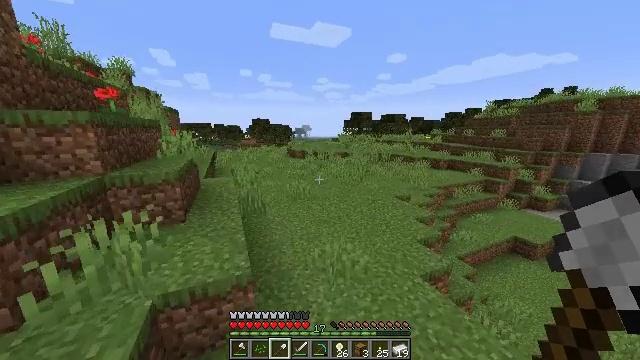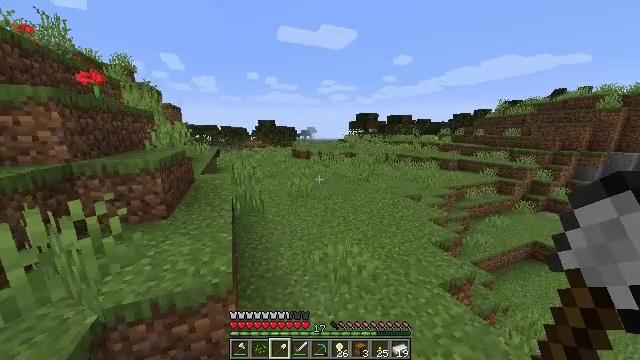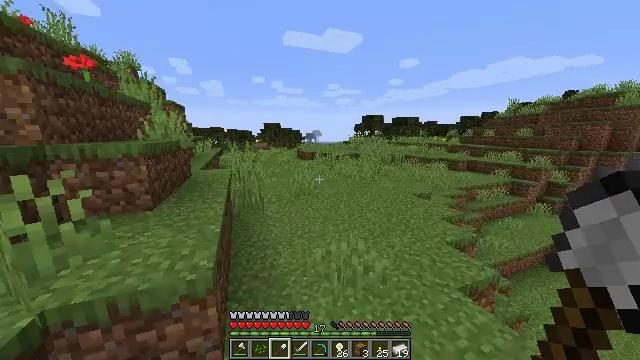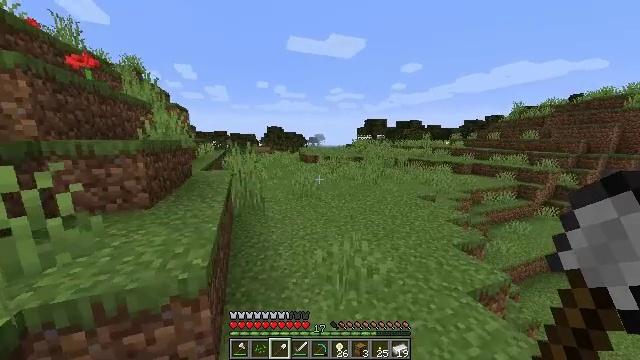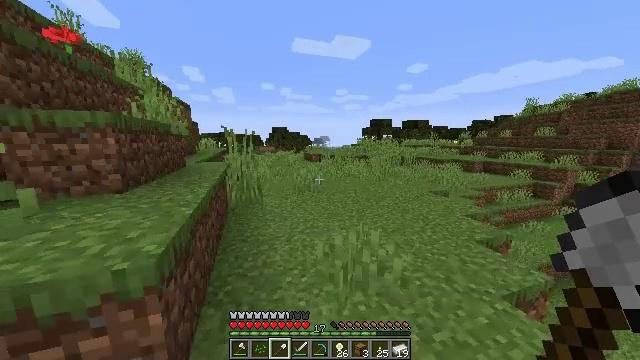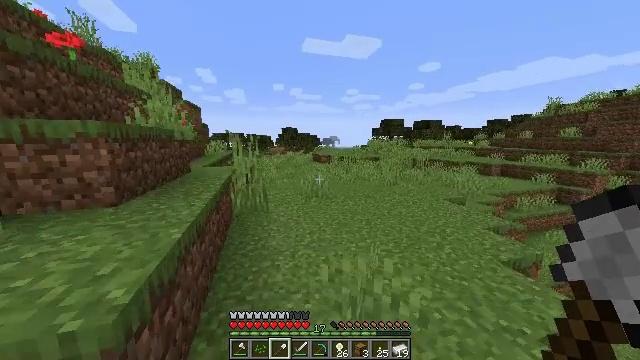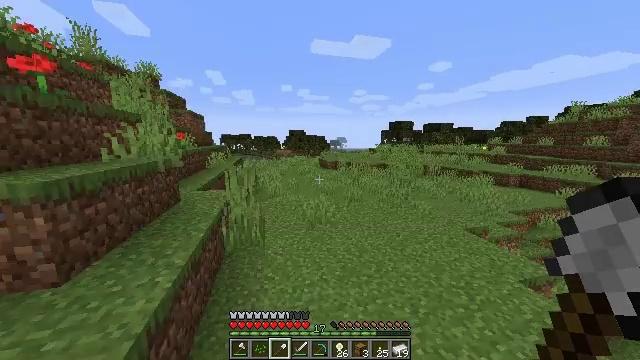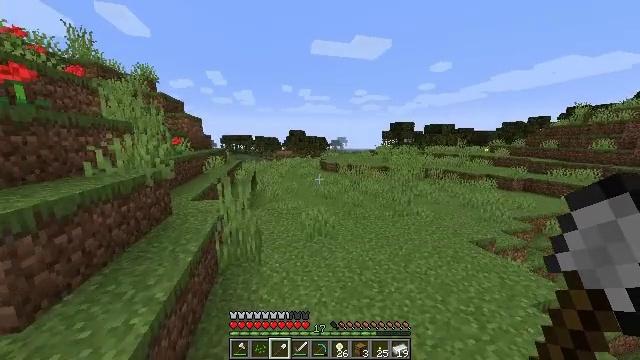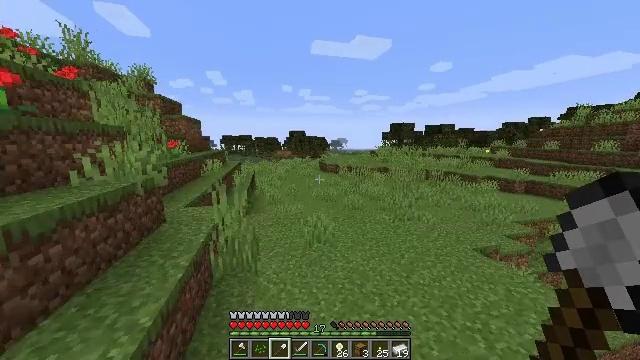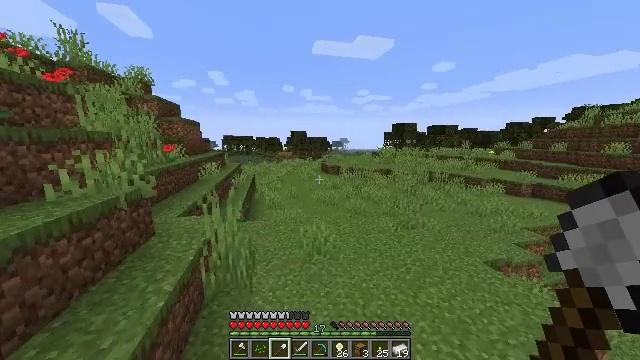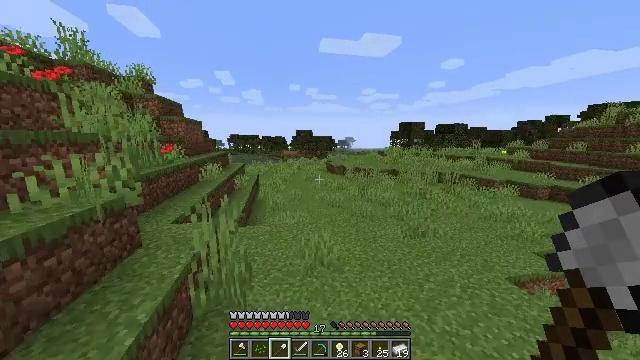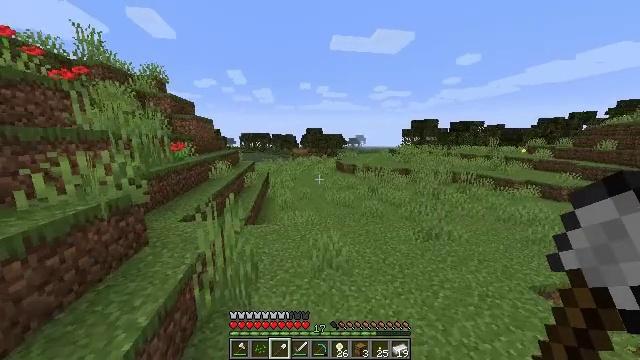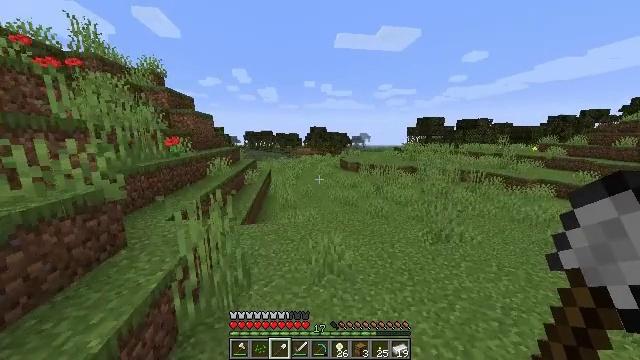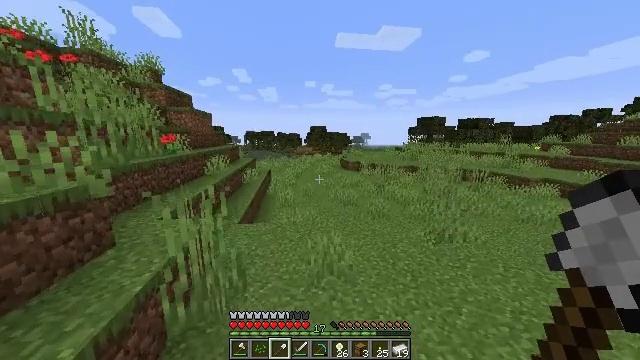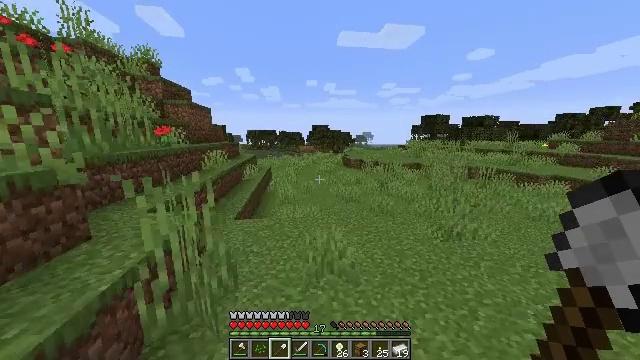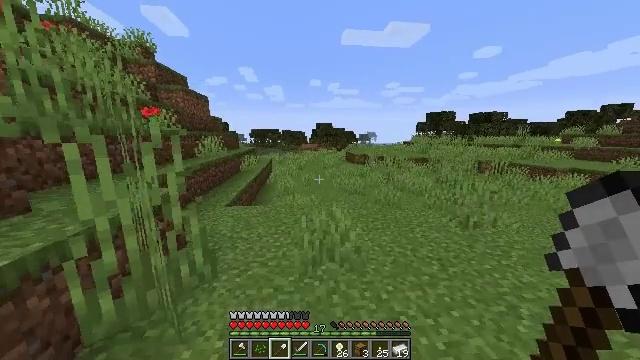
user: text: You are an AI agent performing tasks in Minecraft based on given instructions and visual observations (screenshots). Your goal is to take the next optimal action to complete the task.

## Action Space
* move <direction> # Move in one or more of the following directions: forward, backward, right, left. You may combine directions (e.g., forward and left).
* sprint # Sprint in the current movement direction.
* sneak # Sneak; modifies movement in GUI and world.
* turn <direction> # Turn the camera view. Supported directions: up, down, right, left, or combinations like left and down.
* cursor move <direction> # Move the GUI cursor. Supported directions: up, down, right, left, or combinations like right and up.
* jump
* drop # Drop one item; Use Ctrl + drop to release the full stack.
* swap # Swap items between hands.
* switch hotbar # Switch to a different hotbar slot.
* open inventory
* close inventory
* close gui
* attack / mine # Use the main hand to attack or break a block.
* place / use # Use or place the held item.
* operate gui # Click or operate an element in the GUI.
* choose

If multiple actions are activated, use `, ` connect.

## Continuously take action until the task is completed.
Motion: motion action
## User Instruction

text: Attack the clay block to obtain it.
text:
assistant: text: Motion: move forward, turn left, jump
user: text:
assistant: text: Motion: move forward, turn left, jump
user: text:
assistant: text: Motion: move forward, sprint, turn up, jump
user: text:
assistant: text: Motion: move forward, sprint, turn left, jump
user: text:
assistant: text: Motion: move forward, sprint, turn left, jump
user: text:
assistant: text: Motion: move forward, sprint, turn left, jump
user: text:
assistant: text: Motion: move forward, sprint, jump
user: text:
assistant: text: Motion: move forward, jump
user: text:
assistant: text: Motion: move forward, jump
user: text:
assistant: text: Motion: move forward, turn left, jump
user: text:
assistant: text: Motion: move forward, turn left, jump
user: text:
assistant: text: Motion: move forward, turn left, jump
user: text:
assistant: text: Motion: move forward, jump
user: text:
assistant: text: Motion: move forward, jump
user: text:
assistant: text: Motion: move forward, jump
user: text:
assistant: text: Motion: move forward, sprint, turn left, jump
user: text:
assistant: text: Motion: move forward, sprint, turn left, jump
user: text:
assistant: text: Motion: move forward, sprint, turn left, jump
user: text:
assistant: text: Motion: move forward, sprint, jump
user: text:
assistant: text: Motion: move forward, jump
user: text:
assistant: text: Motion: move forward, jump
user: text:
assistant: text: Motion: move forward, jump
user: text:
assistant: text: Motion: move forward, jump
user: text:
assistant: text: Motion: move forward, jump
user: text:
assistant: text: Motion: move forward, jump
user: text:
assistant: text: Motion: move forward, jump
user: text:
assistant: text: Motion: move forward, turn right, jump
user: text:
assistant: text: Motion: move forward, sprint, turn right, jump
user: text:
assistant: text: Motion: move forward, sprint, jump
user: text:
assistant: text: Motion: move forward, sprint, jump